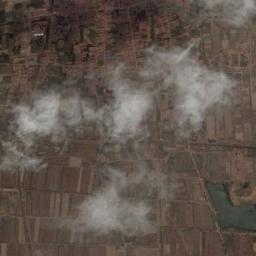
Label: cloud